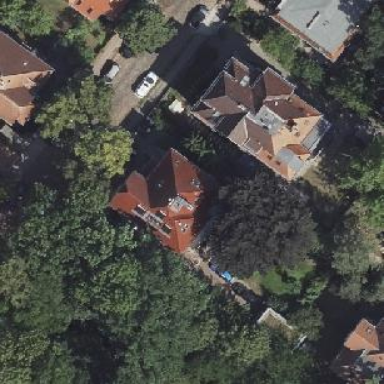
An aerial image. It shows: Hipped roof apartment building.